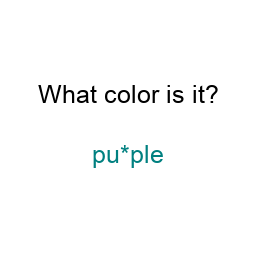
Color: teal
Color name shown: purple
Background color: white
Question text color: black